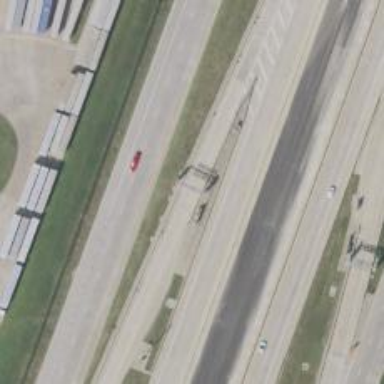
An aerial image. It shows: Toll gantry on the road.